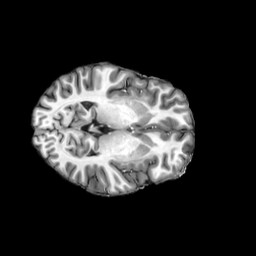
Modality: T1w
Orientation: axial
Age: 33
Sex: male
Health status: ill